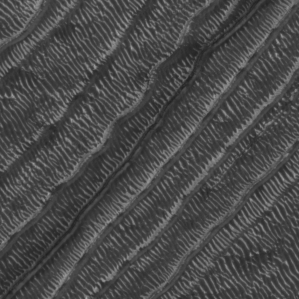
Label: frost